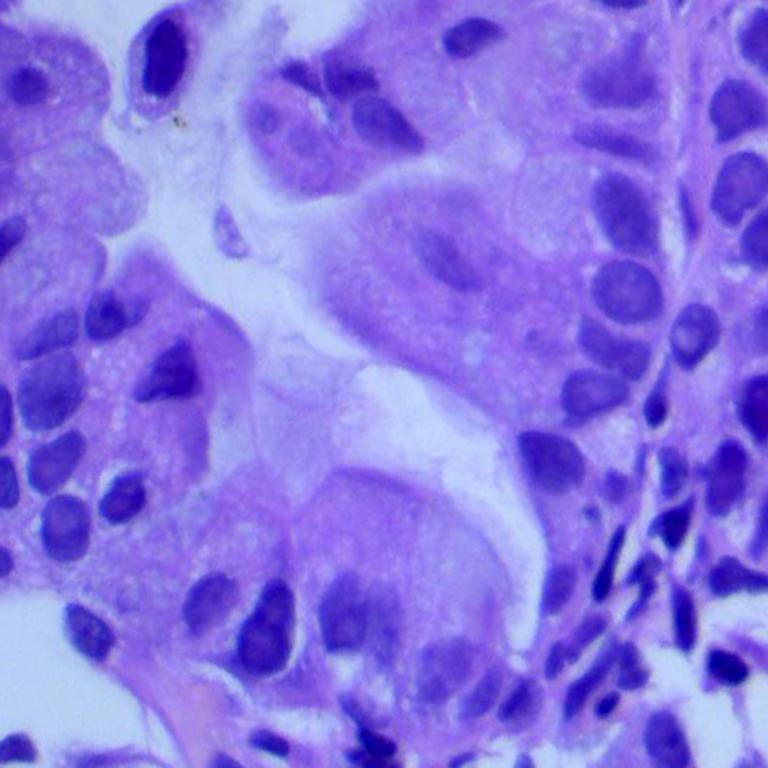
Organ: lung
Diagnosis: adenocarcinomas